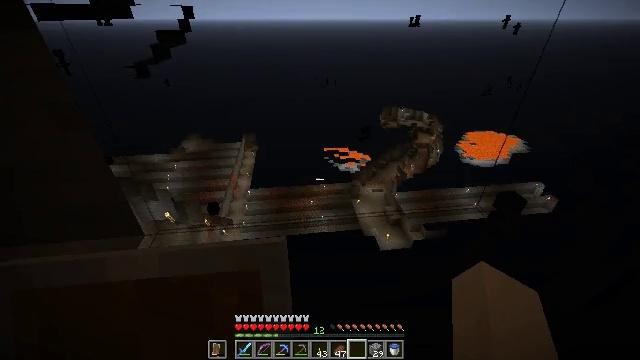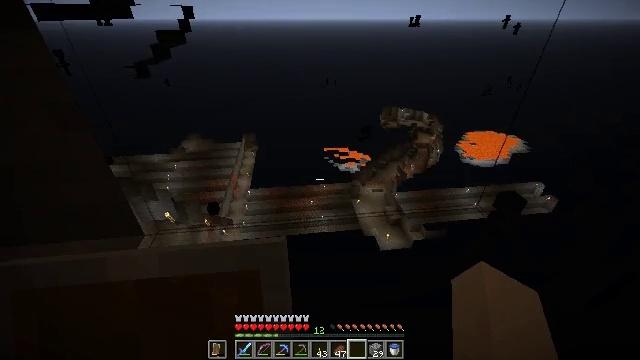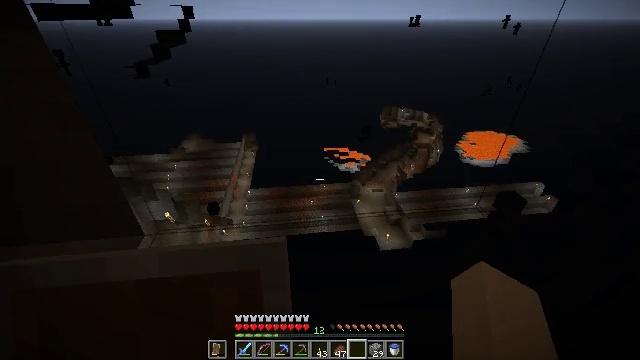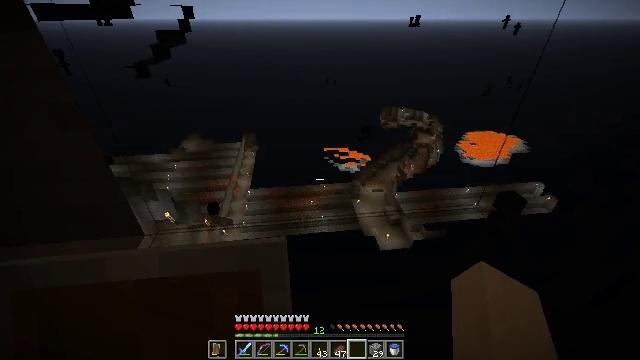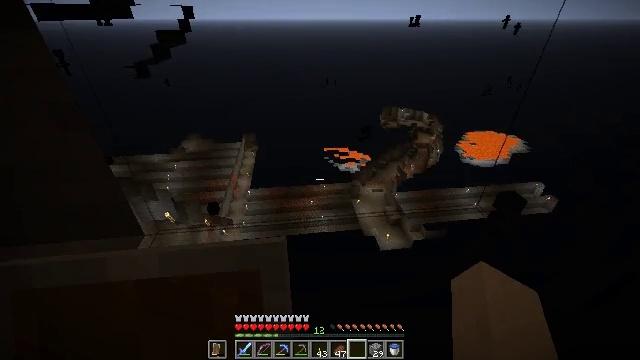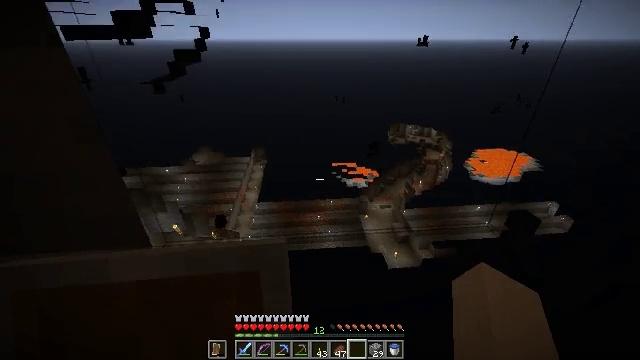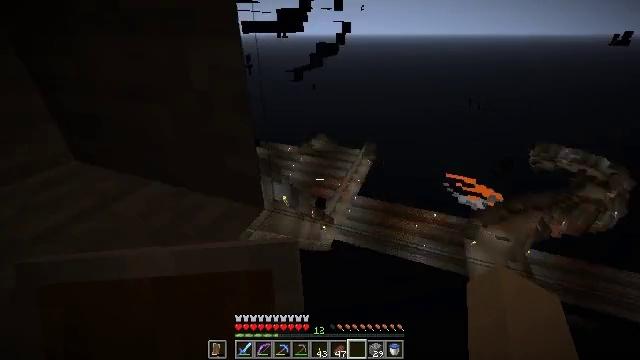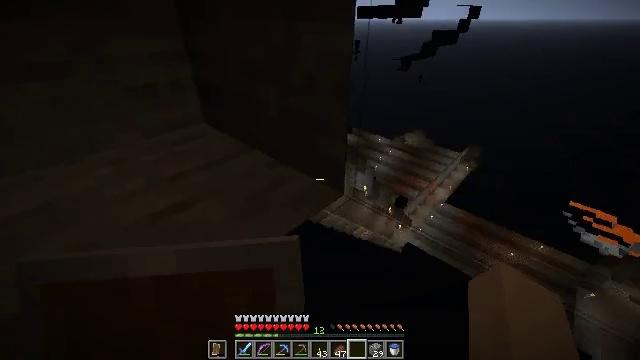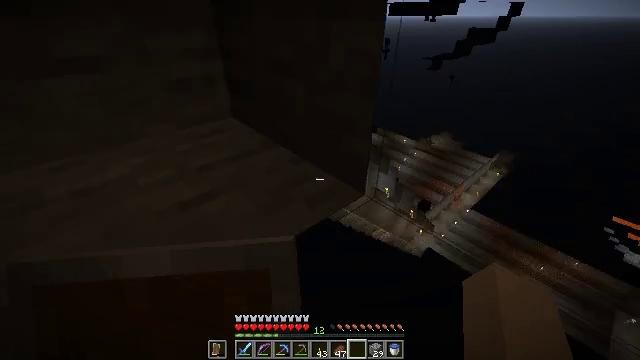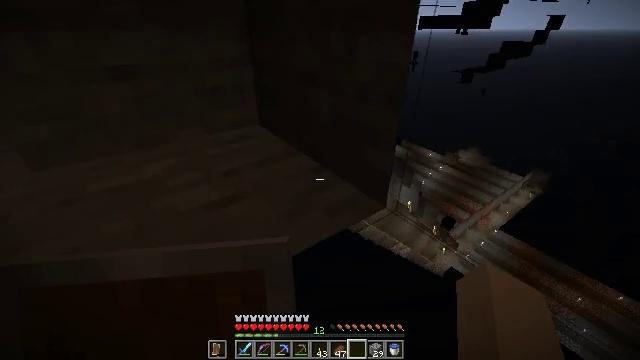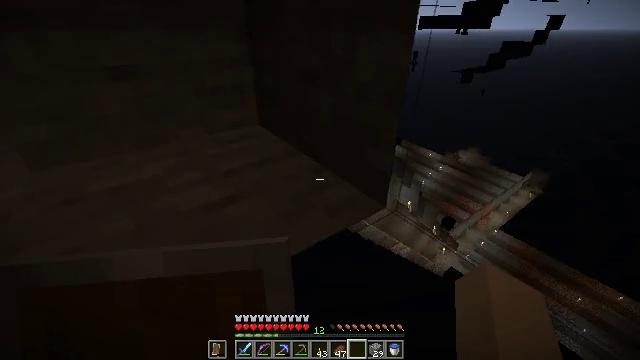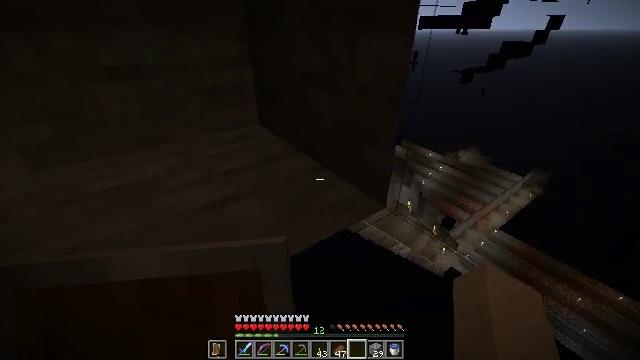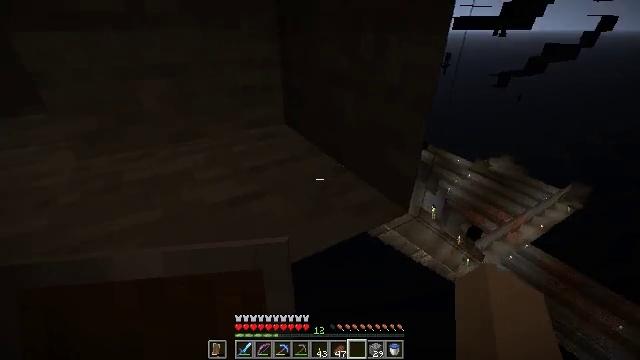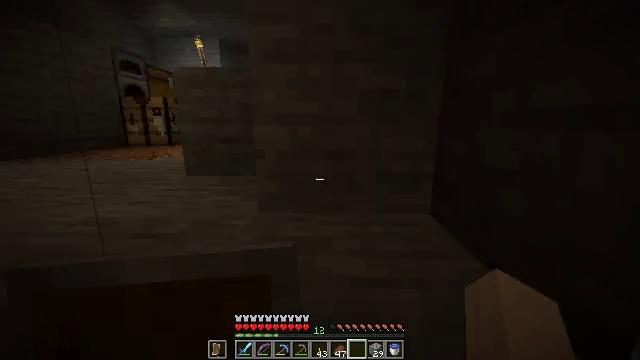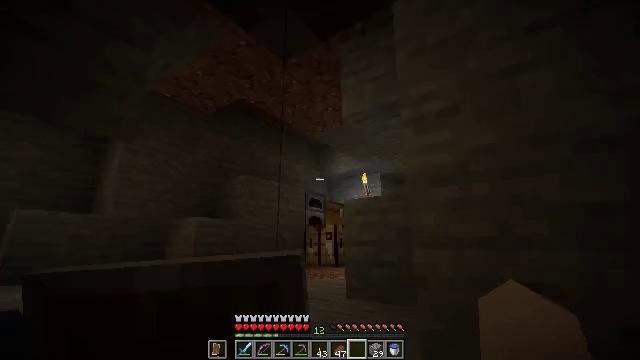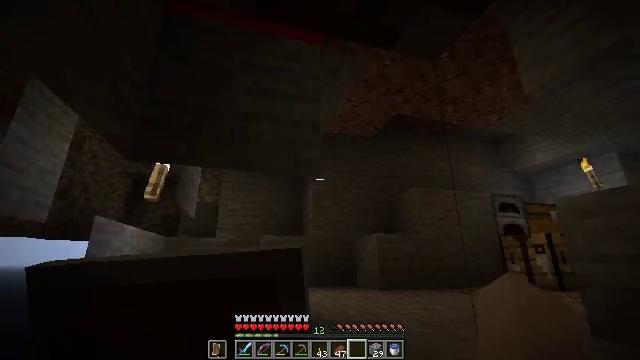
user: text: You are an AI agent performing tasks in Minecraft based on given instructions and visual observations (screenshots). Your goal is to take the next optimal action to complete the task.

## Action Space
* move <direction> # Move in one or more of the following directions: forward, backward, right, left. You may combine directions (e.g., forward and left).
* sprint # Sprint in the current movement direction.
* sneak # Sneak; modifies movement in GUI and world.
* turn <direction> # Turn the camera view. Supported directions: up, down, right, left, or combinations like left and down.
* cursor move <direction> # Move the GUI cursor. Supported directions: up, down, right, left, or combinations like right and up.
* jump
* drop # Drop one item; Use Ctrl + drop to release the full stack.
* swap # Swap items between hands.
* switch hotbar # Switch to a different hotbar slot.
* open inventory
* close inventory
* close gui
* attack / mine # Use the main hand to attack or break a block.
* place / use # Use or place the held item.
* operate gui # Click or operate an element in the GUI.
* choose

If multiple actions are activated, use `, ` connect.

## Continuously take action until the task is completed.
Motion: motion action
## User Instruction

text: Mine the piston head.
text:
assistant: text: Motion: no_op
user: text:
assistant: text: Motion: no_op
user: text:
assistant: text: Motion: no_op
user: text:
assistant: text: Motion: no_op
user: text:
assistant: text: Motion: turn left and up
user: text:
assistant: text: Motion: turn left
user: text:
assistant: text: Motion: turn left and down
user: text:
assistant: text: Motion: turn left
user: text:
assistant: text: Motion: turn left and up
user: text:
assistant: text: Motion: no_op
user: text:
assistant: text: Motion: no_op
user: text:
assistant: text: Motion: turn left
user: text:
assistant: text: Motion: turn left and up
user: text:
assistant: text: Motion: turn left and up
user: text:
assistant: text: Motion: turn left and up
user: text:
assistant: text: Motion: turn left
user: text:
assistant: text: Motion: no_op
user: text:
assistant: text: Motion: no_op
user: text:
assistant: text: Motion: turn left and up
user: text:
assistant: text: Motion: turn left and up
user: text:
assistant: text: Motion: turn up
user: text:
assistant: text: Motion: turn left and up
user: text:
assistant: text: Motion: no_op
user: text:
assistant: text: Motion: no_op
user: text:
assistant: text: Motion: turn right and down, switch to hotbar 3
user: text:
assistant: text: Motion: turn right and down, switch to hotbar 3
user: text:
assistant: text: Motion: no_op
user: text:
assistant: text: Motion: no_op
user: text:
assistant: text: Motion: no_op
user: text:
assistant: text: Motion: no_op